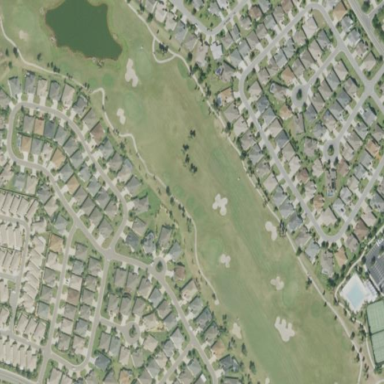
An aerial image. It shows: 9-hole golf course in leisure land setting.